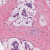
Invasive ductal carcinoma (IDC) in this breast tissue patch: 1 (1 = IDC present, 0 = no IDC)